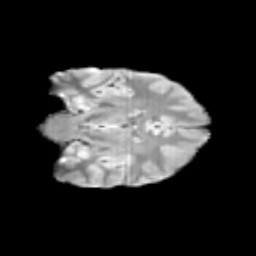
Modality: T2w
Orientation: coronal
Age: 13
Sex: female
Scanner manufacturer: siemens
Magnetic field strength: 3 T
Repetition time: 3.8 s
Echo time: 0.07 s